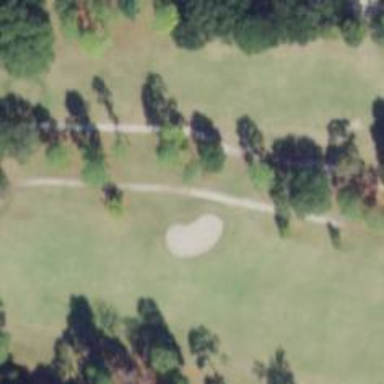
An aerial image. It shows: Golf cartpath that is also road path.